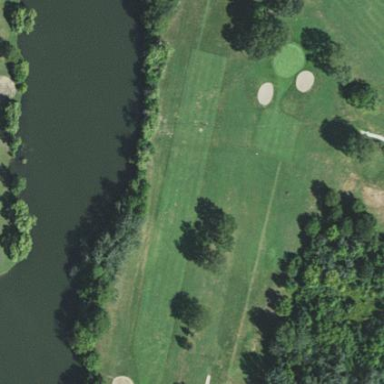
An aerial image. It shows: Well-maintained grassy area designated as golf fairway for the sport of golf. The grass is neatly mown.